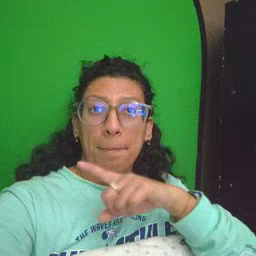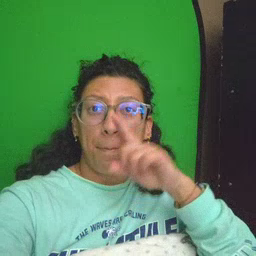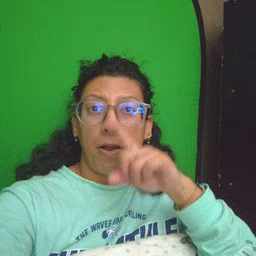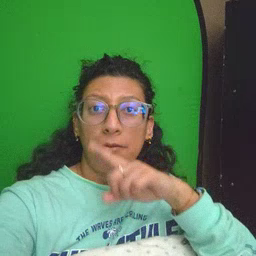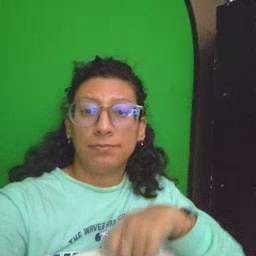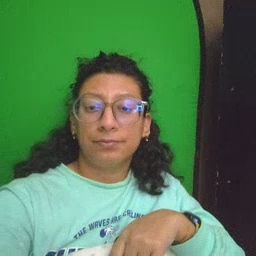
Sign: mouse